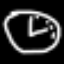
Label: clock